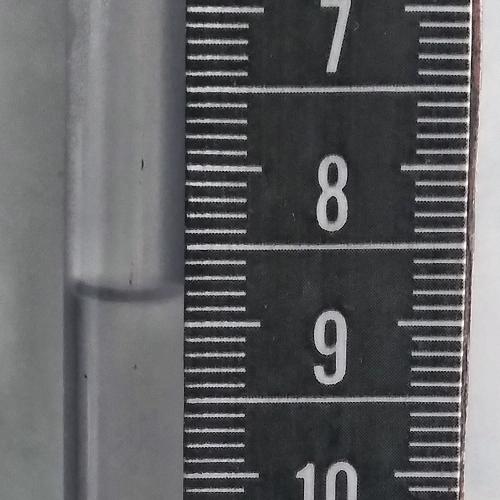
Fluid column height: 8.8 cm